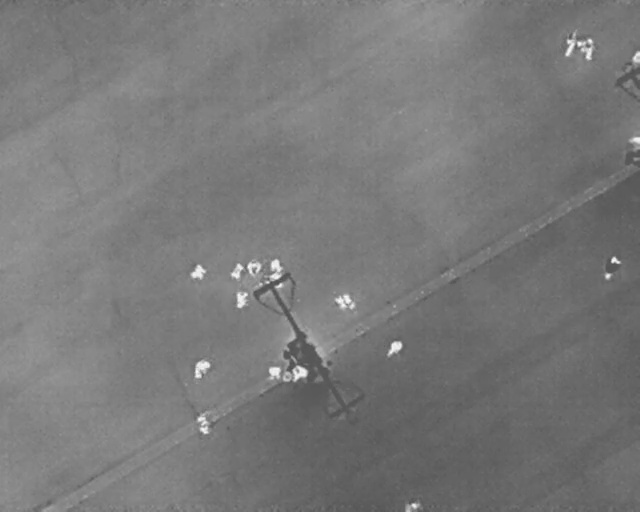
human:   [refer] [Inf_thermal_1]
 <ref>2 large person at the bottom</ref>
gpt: <box>[[29, 70, 33, 73, 2], [30, 81, 33, 84, 163]]</box>

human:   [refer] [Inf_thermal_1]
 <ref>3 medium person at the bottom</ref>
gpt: <box>[[41, 71, 43, 74, 2], [45, 71, 48, 74, 2], [63, 97, 65, 100, 2]]</box>

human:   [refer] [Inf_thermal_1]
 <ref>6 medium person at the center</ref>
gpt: <box>[[29, 51, 32, 54, 2], [35, 51, 38, 54, 34], [38, 50, 40, 53, 2], [42, 50, 44, 52, 2], [36, 57, 39, 59, 2], [59, 66, 63, 69, 37]]</box>

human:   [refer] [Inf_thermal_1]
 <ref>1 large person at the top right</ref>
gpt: <box>[[89, 7, 93, 10, 2]]</box>